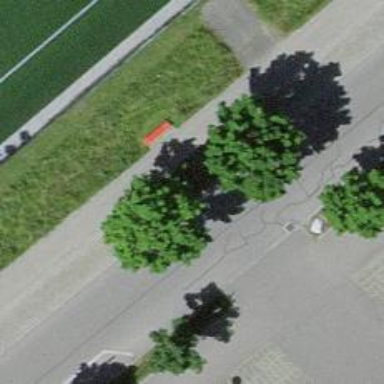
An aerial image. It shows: Red bench.